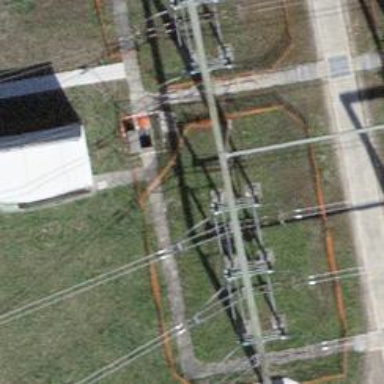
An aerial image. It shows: Insulator used in power systems.